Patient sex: F
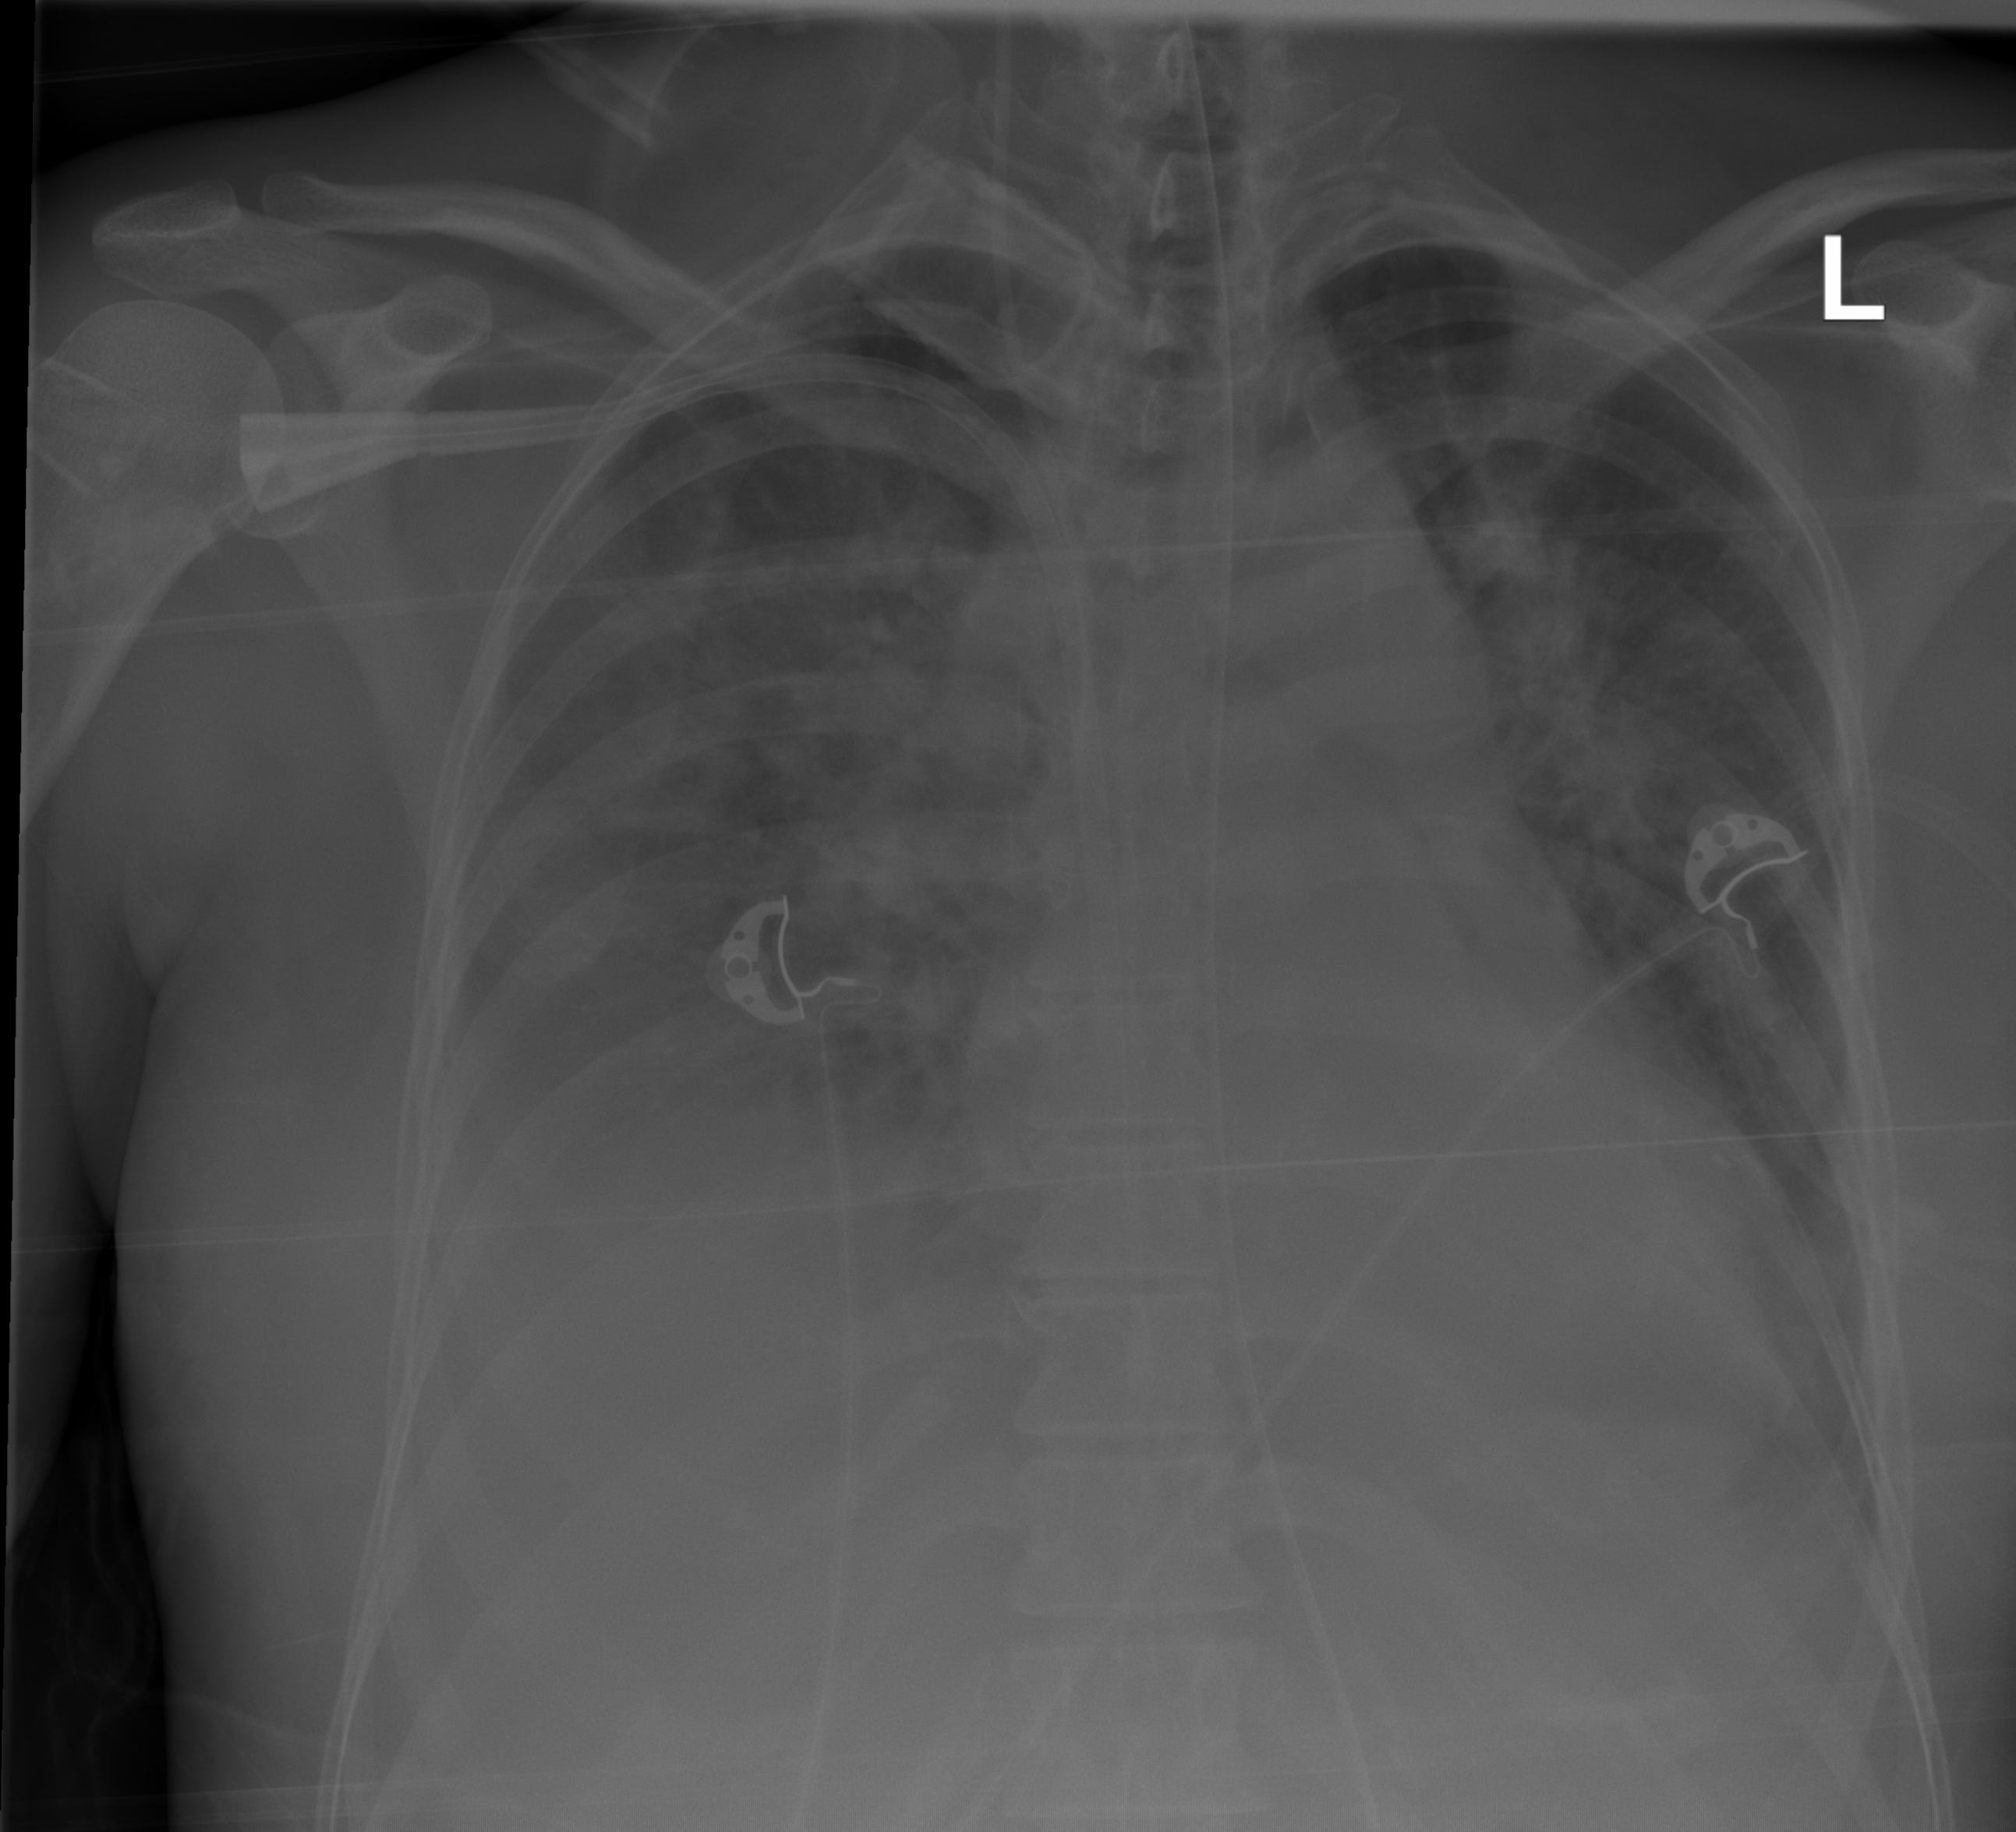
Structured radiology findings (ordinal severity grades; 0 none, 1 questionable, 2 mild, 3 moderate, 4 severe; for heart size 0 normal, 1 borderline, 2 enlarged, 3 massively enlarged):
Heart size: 1
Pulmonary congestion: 3
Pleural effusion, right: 3
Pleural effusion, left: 2
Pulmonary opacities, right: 2
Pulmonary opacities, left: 2
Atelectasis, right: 2
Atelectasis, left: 2